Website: crate-barrel
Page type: payment
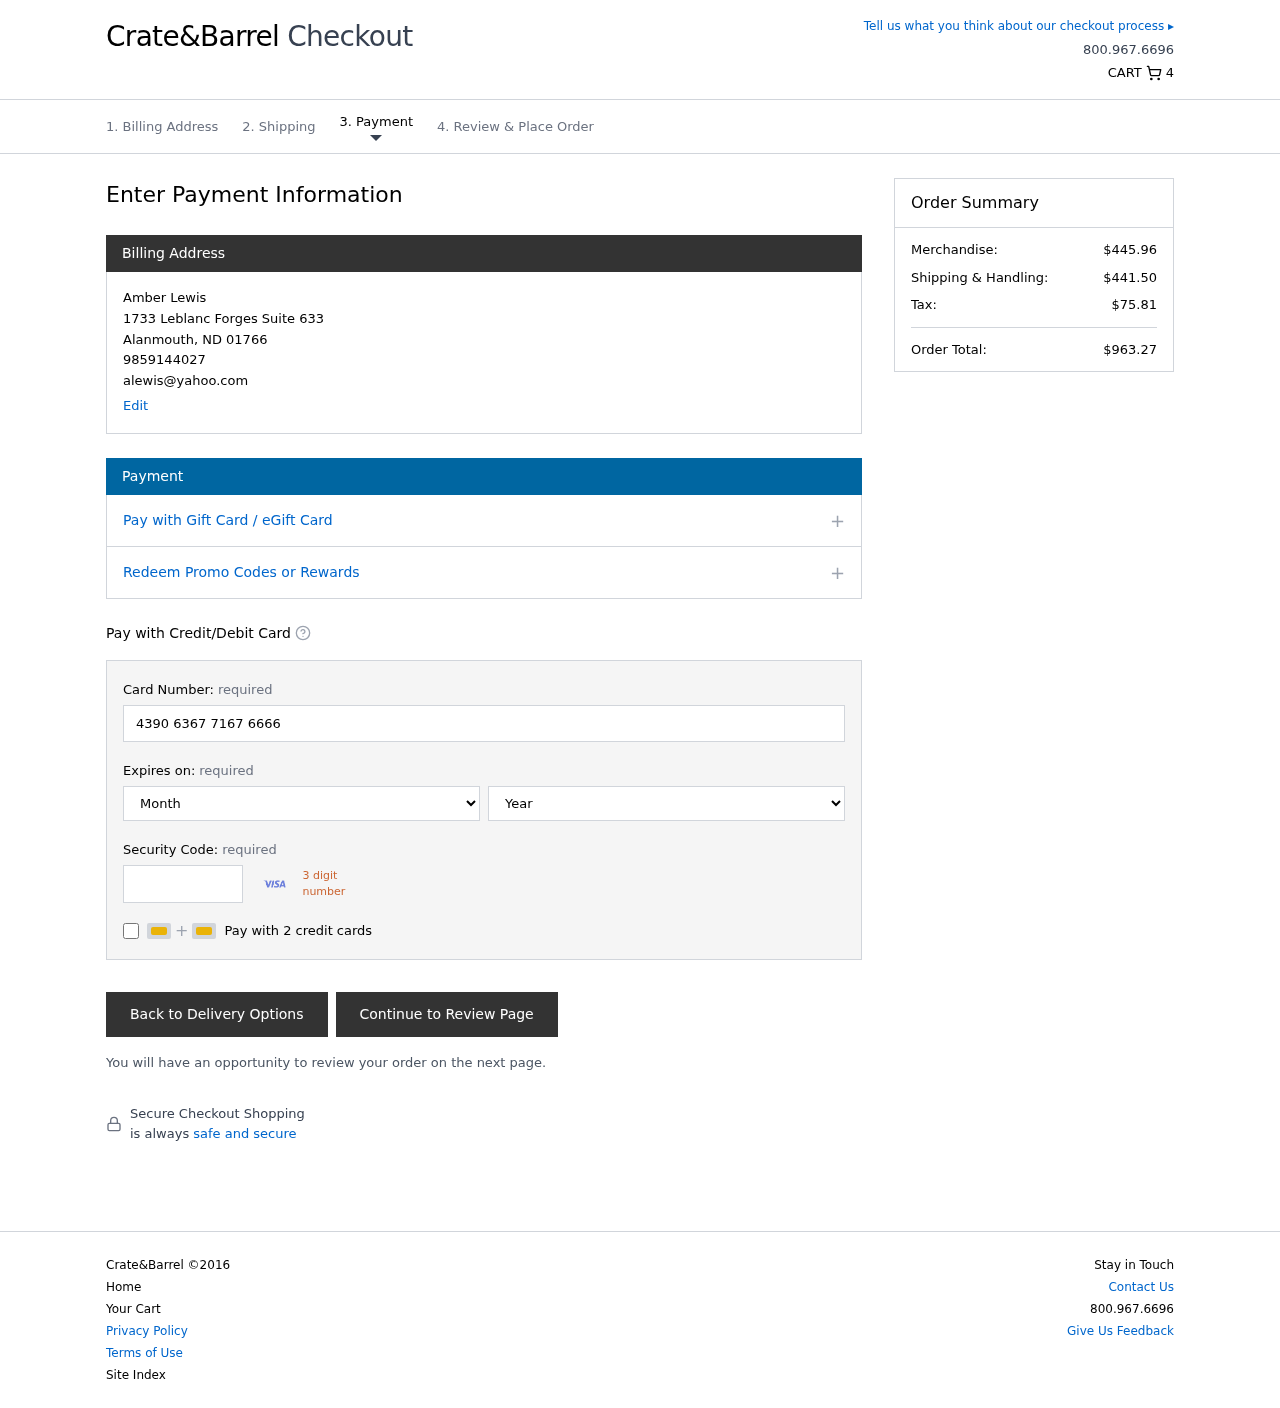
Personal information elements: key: PII_CARD_CVV
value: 107
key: PII_CARD_EXPIRY_MONTH
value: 08
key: PII_CARD_EXPIRY_YEAR
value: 26
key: PII_CARD_NUMBER
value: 4390 6367 7167 6666
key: PII_CITY
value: Alanmouth
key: PII_EMAIL
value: alewis@yahoo.com
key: PII_FULLNAME
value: Amber Lewis
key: PII_PHONE
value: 9859144027
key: PII_POSTCODE
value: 01766
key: PII_STATE_ABBR
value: ND
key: PII_STREET
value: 1733 Leblanc Forges Suite 633
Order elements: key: ORDER_NUM_ITEMS
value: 4
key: ORDER_SUBTOTAL
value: $445.96
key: ORDER_SHIPPING_COST
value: $441.50
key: ORDER_TAX
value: $75.81
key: ORDER_TOTAL
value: $963.27